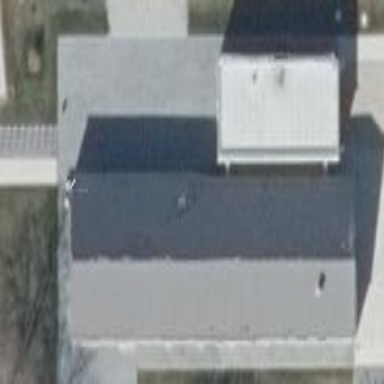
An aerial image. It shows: Community center building.